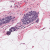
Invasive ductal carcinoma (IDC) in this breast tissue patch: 0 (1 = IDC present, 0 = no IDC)